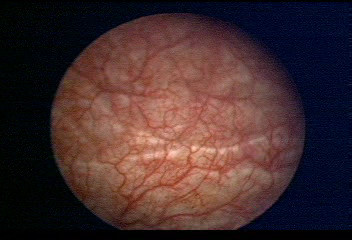
Modality: WLC
Class: Normal mucosa
Bladder cancer association: No